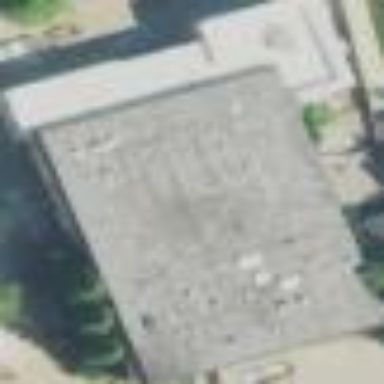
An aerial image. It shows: College building.